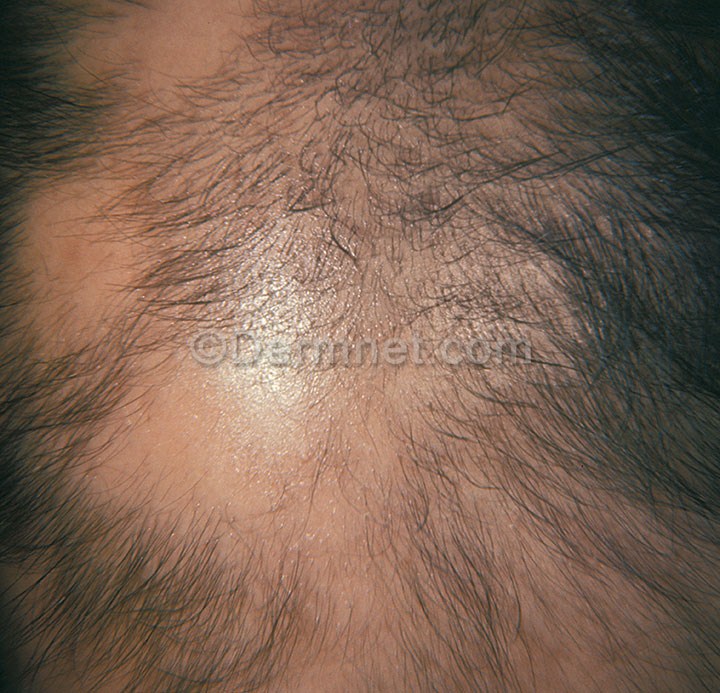
Disease: Nail Fungus and other Nail Disease